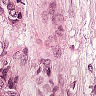
Metastatic tissue present: yes